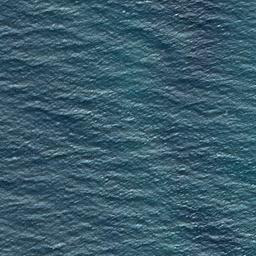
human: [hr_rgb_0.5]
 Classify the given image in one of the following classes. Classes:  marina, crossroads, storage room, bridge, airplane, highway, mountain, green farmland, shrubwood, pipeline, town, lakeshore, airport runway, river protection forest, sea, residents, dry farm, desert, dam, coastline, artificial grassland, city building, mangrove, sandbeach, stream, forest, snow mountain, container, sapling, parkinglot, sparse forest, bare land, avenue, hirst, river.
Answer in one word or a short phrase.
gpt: sea